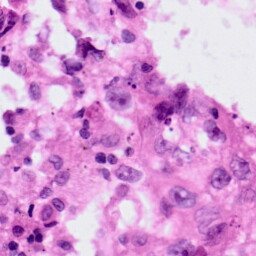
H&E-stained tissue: Lung